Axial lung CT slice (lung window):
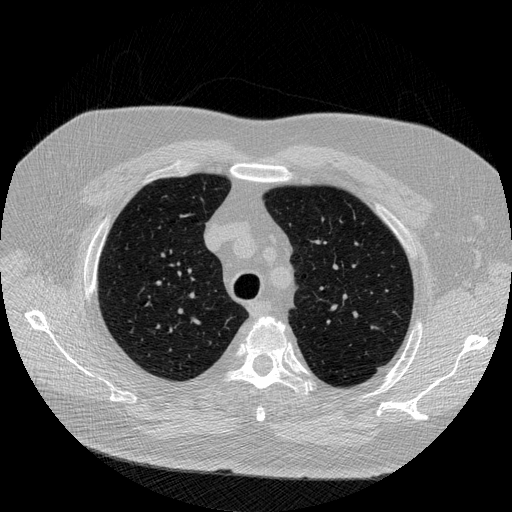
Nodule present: no